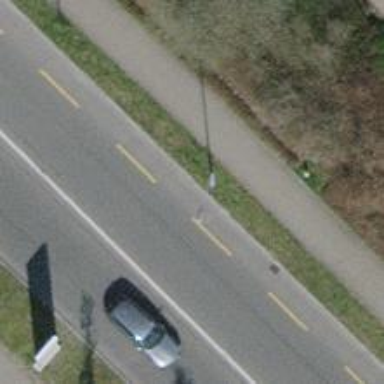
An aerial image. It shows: Support pole.